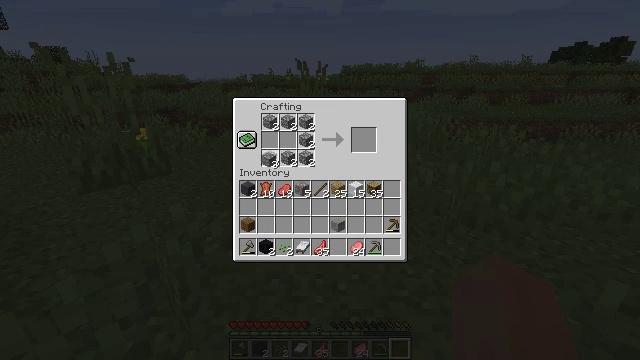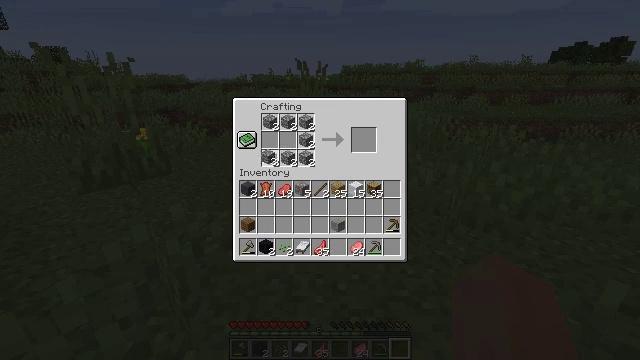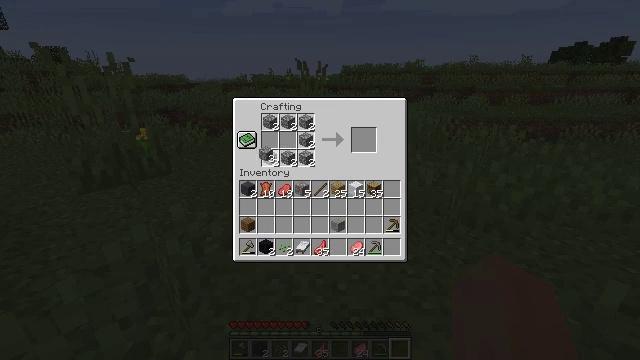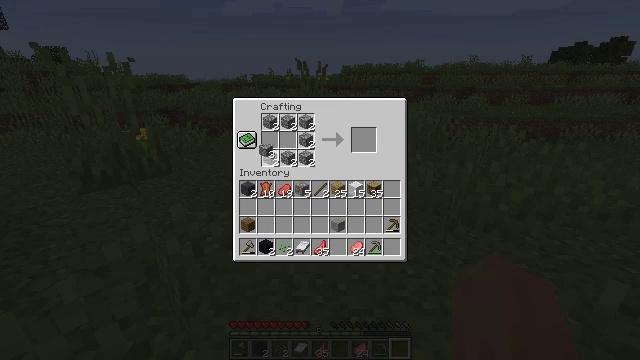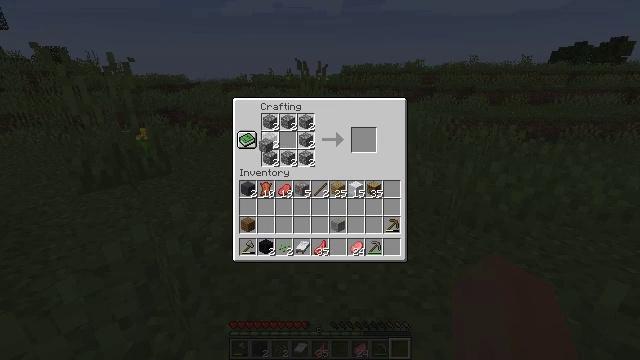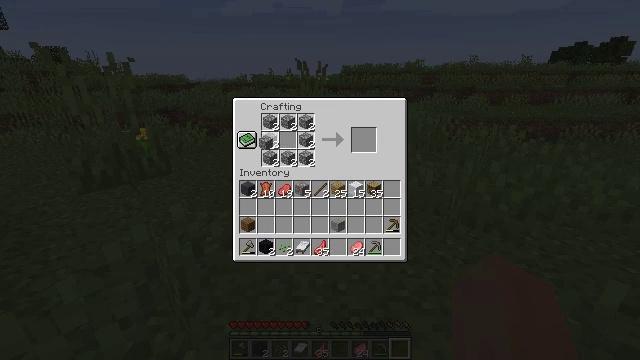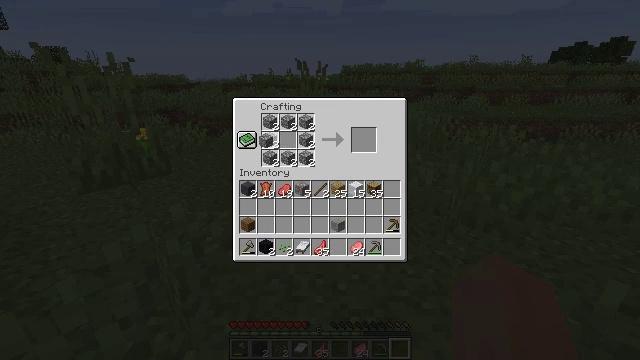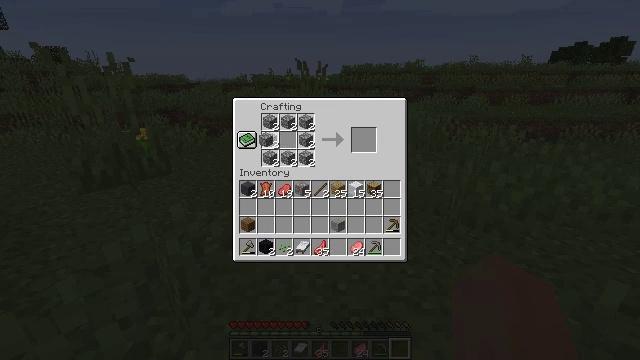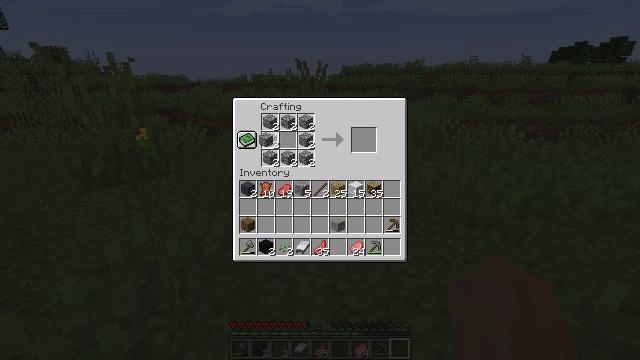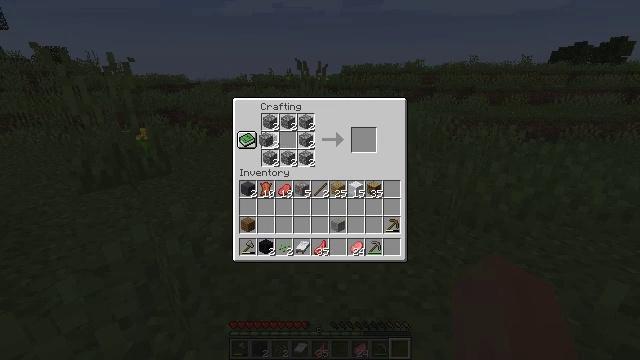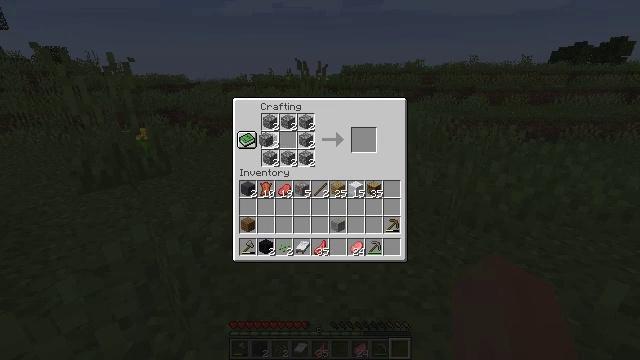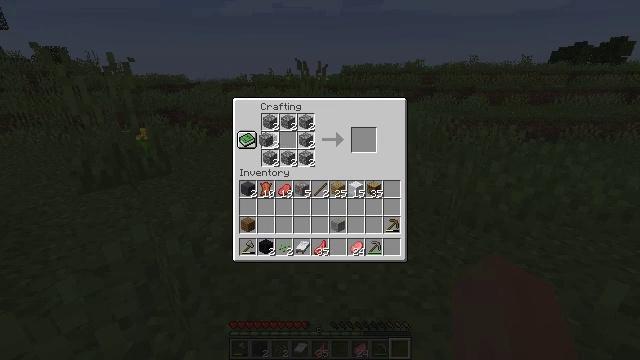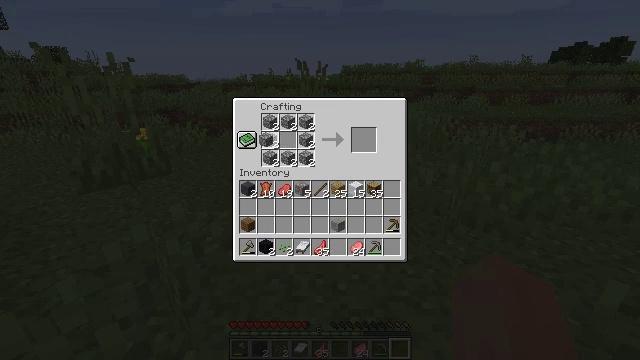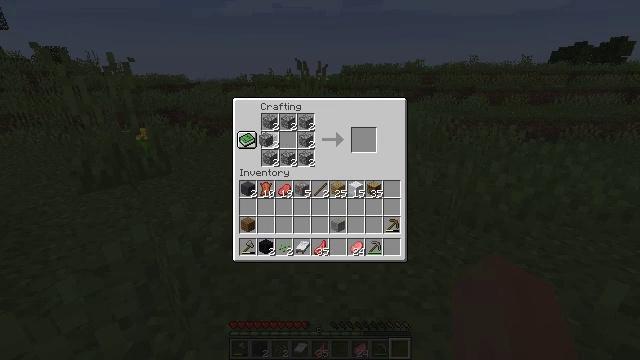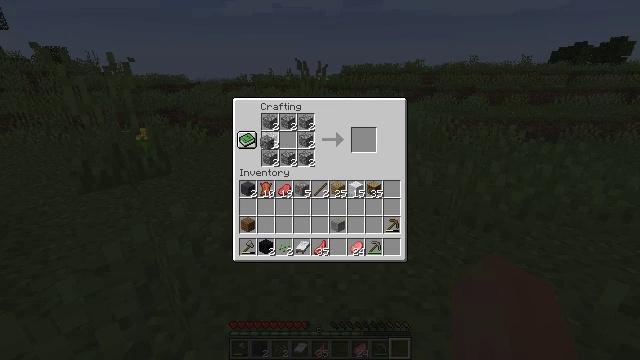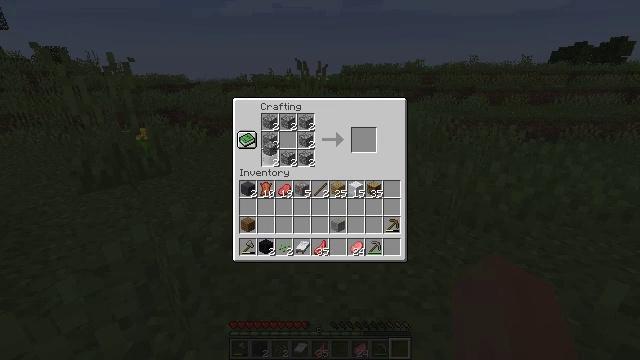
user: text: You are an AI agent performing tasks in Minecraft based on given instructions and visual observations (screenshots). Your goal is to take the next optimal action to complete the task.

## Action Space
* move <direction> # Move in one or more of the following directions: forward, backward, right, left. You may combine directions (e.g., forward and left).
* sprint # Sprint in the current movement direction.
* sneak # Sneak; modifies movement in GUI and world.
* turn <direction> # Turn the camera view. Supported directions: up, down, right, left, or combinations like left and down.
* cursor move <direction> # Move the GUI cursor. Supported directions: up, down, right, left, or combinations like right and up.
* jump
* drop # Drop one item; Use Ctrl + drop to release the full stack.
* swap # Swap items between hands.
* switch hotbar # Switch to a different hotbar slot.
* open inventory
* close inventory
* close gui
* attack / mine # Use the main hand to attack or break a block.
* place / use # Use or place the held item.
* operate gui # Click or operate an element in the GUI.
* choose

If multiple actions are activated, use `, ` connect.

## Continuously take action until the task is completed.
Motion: motion action
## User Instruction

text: Craft a furnace.
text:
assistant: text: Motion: sneak, operate gui
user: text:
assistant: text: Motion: sneak, operate gui
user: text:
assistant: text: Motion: sneak, operate gui
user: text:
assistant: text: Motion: sneak, operate gui
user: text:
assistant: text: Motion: sneak, operate gui
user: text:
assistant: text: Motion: sneak, operate gui
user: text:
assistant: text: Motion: sneak, operate gui
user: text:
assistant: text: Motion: sneak, operate gui
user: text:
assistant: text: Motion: sneak, operate gui
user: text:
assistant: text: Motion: sneak, operate gui
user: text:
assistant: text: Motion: sneak, operate gui
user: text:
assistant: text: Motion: sneak, operate gui
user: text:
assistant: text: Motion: sneak
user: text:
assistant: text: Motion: sneak
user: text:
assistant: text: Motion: no_op
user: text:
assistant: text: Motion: cursor move down
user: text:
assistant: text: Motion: cursor move down
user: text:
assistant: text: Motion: no_op
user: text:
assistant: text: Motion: no_op
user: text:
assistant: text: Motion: no_op
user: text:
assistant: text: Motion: no_op
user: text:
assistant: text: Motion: no_op
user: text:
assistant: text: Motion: no_op
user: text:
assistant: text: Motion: no_op
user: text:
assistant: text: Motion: no_op
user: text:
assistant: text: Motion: no_op
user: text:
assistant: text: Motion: no_op
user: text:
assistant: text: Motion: no_op
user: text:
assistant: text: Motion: no_op
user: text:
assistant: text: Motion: no_op